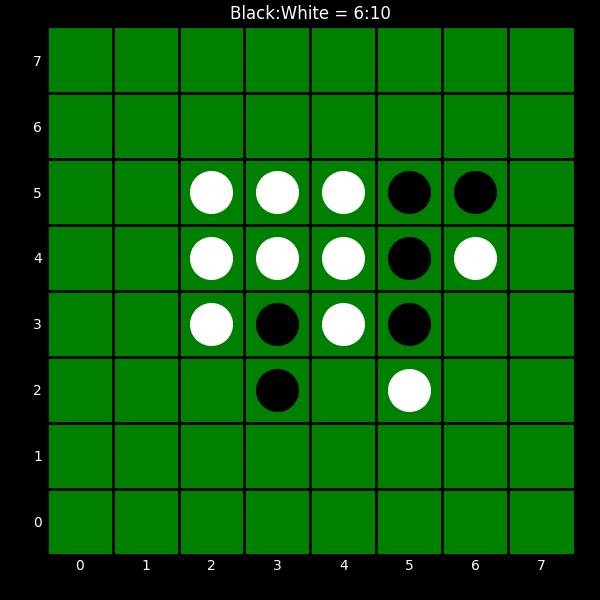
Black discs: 6
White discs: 10